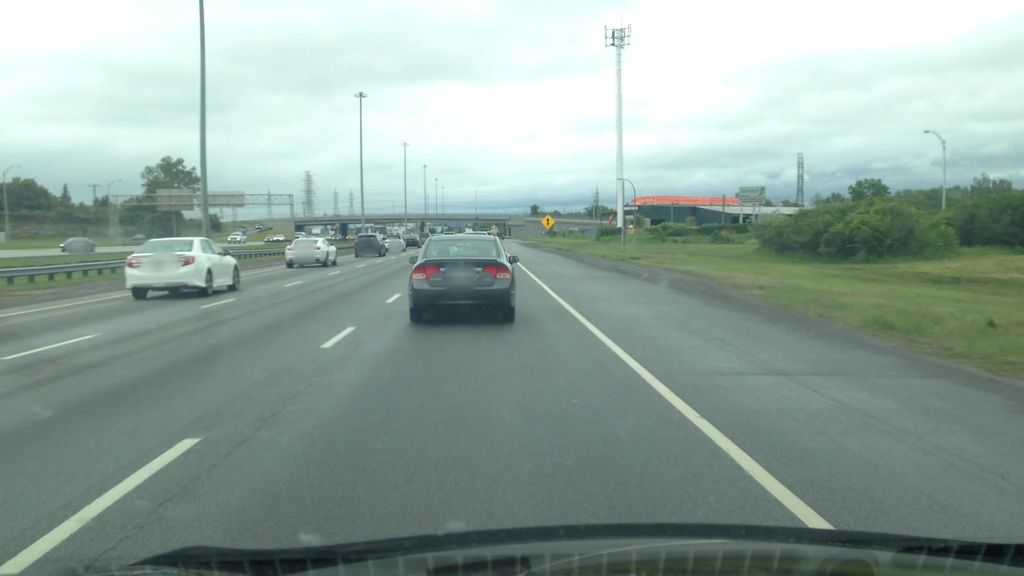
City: montreal